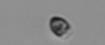
Label: Pyramimonas